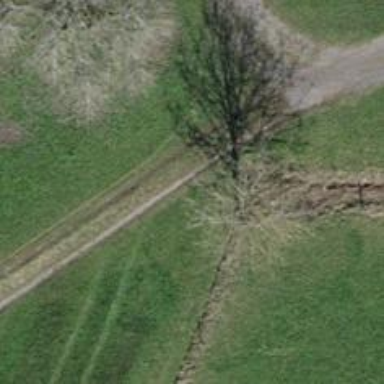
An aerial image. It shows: Single tag "natural: tree."